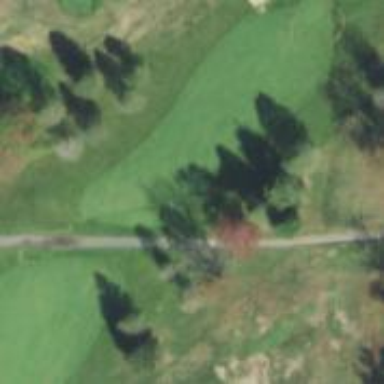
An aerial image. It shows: Golf hole.